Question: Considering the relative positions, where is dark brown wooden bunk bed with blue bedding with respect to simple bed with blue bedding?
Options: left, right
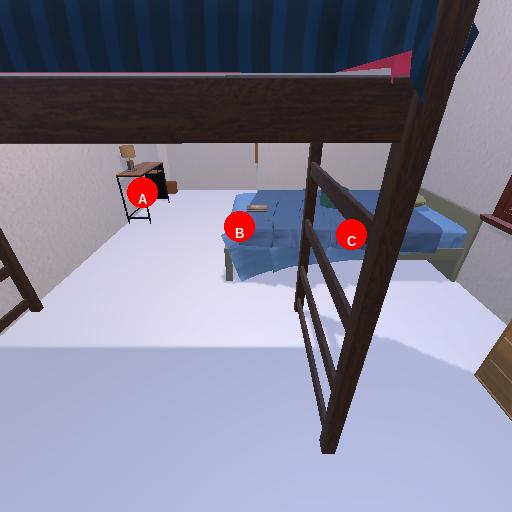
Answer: left